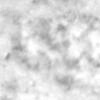
Label: no_change